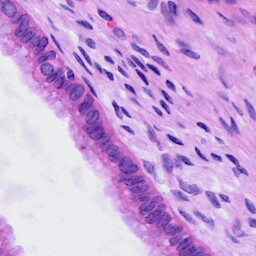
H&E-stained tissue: Cervix